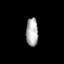
Tissue: prostate
Cell type: B cells
Senescence score: 0.6996
Nuclear area (px): 328
Mean DAPI intensity: 176.988